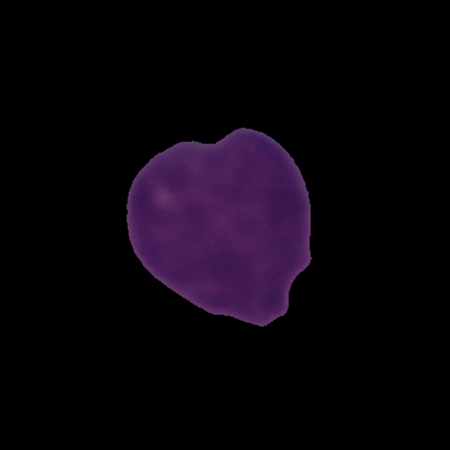
Label: cancer